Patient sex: F
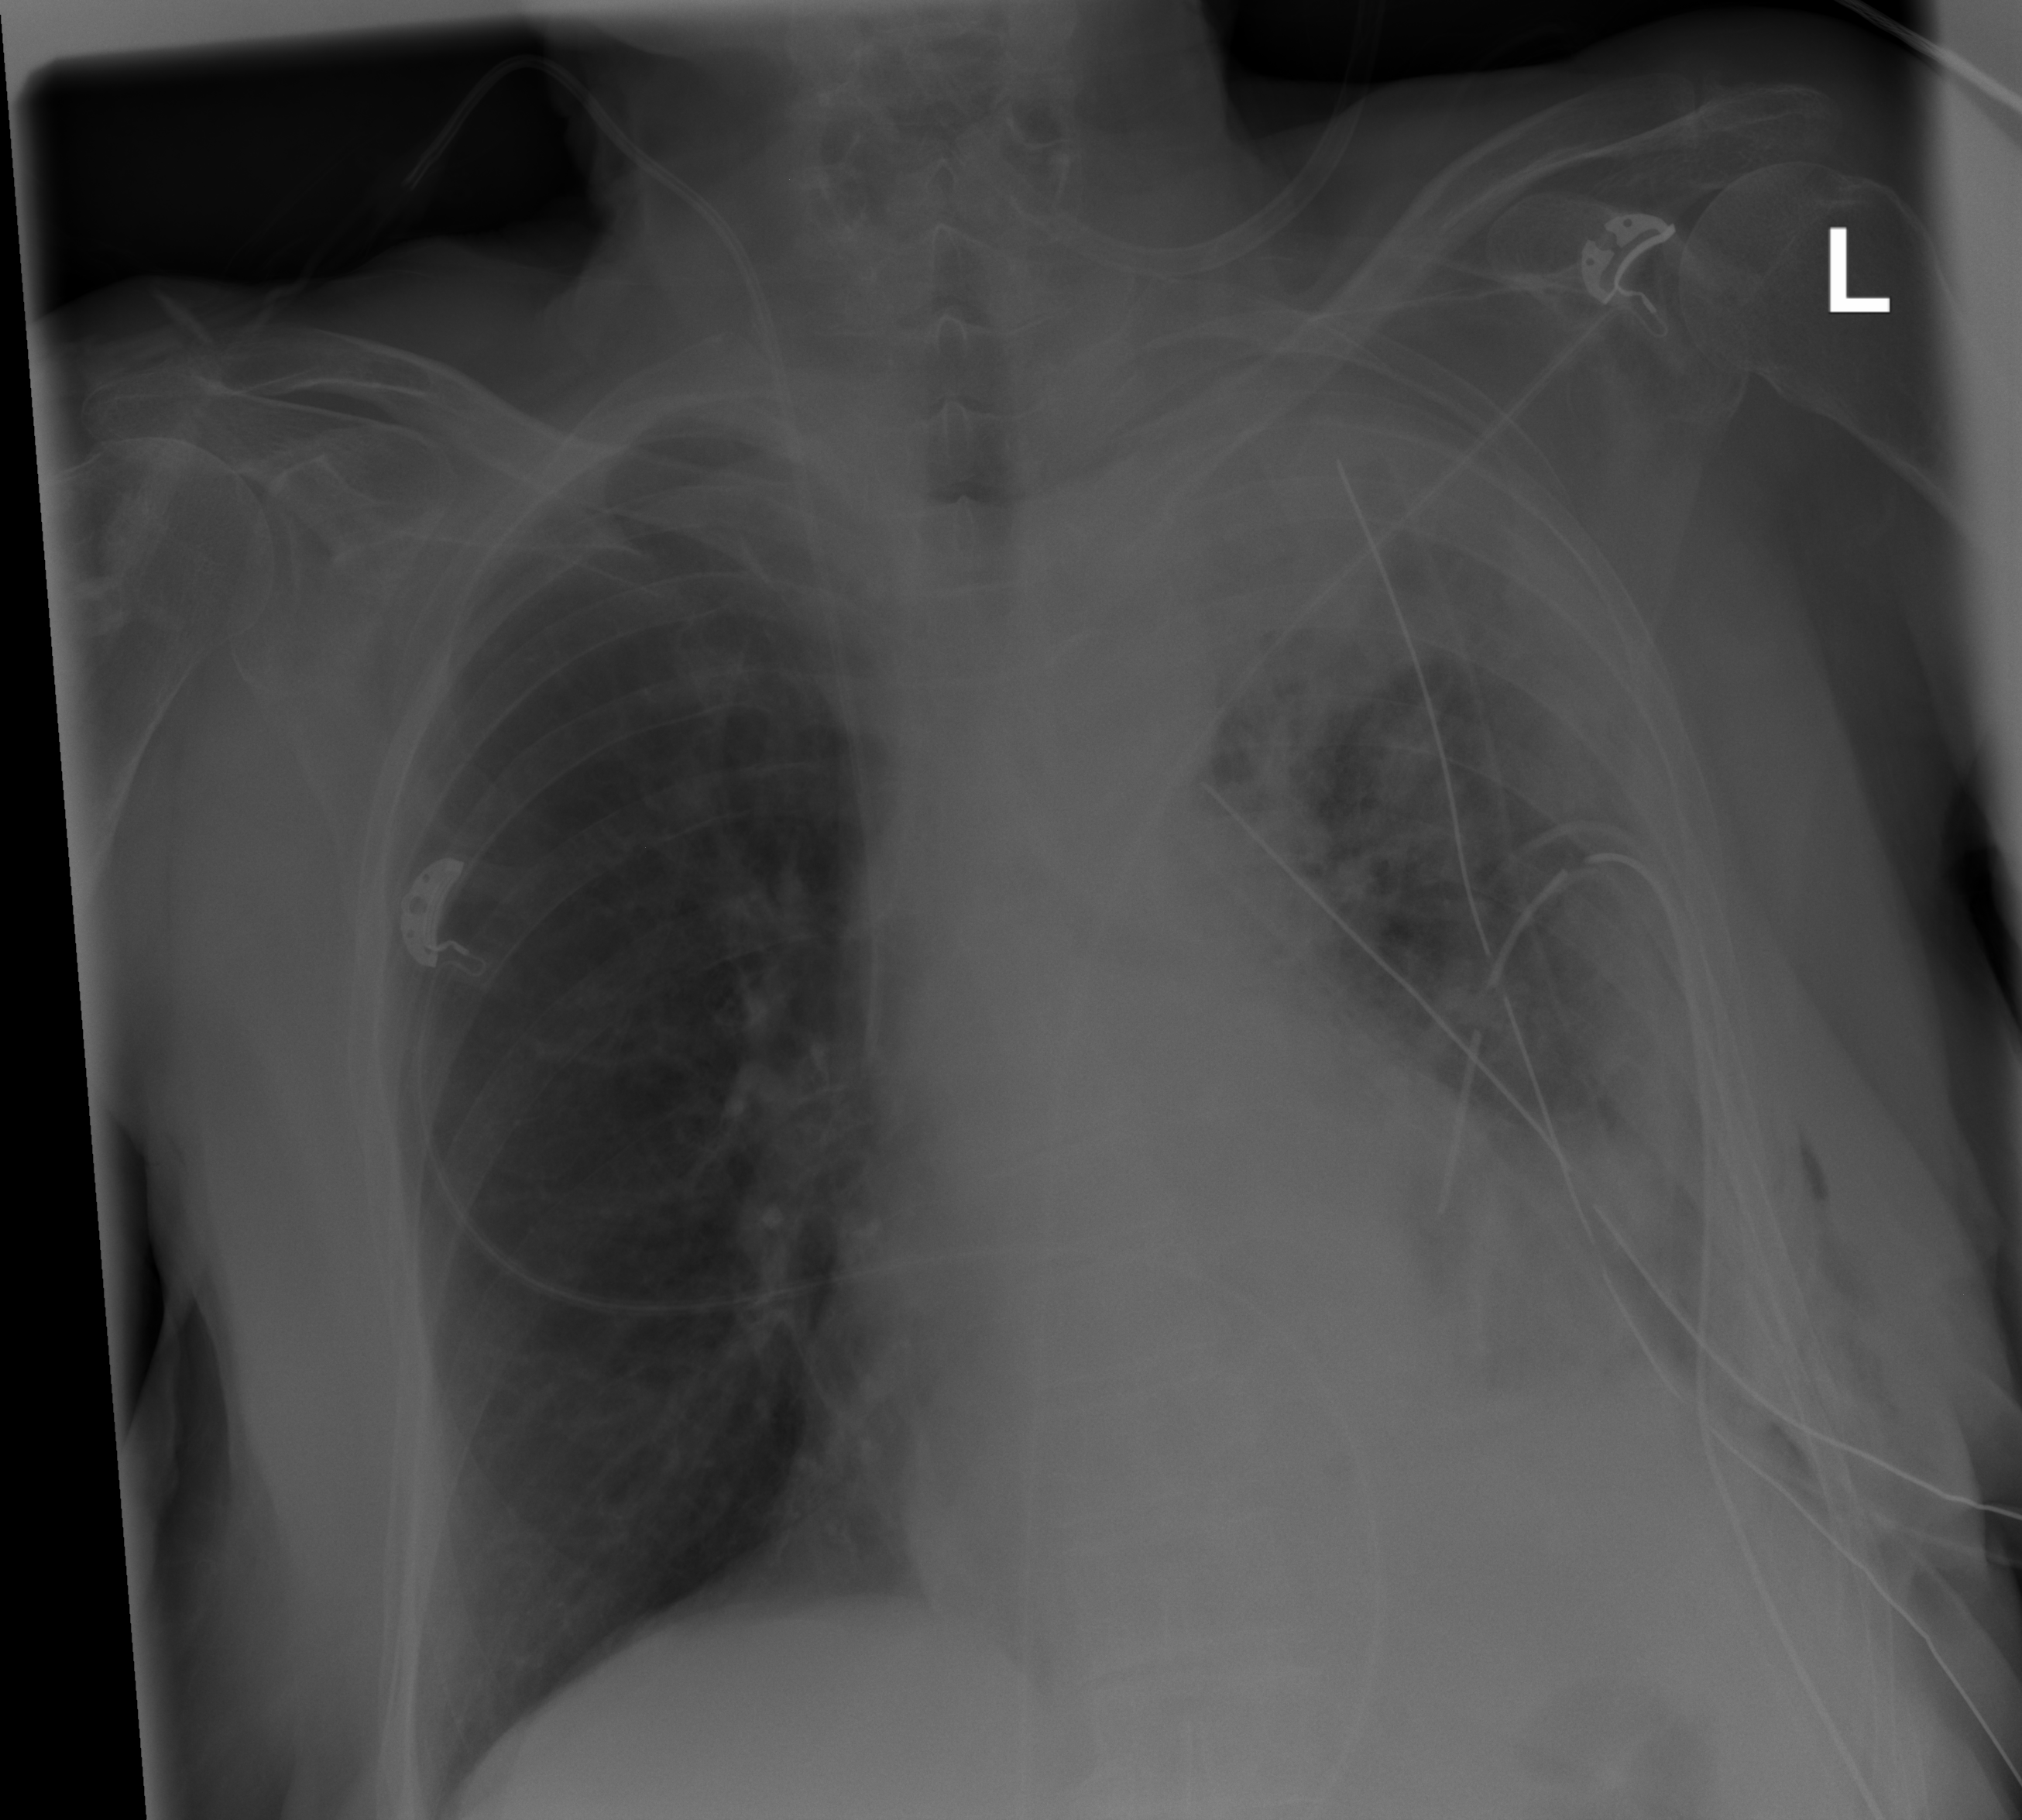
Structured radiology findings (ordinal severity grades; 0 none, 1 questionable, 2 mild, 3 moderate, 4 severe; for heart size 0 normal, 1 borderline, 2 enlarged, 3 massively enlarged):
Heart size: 0
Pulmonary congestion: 0
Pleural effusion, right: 0
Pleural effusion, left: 2
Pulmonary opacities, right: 0
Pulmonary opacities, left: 2
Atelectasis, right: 0
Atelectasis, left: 3